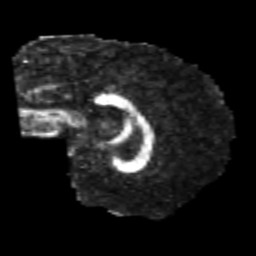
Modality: FA
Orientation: sagittal
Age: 22
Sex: male
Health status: healthy
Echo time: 0.074 s